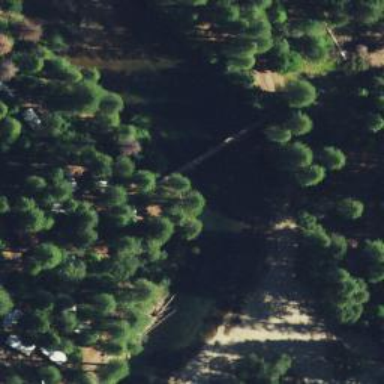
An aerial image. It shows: Path on bridge.